二年级 · 度量几何学
一条比 5 厘米少 3 厘米的线段。
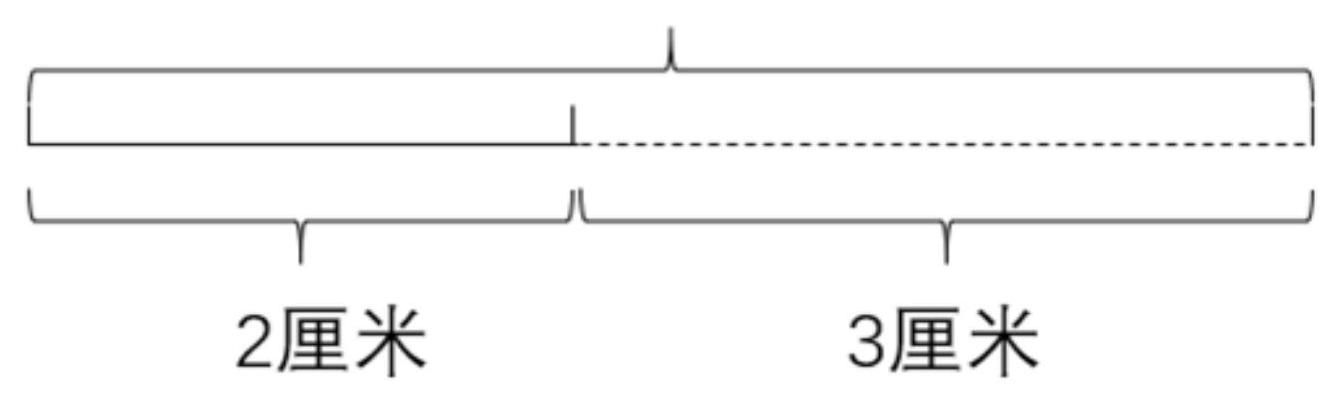
答案: 下:

\section*{5厘米}